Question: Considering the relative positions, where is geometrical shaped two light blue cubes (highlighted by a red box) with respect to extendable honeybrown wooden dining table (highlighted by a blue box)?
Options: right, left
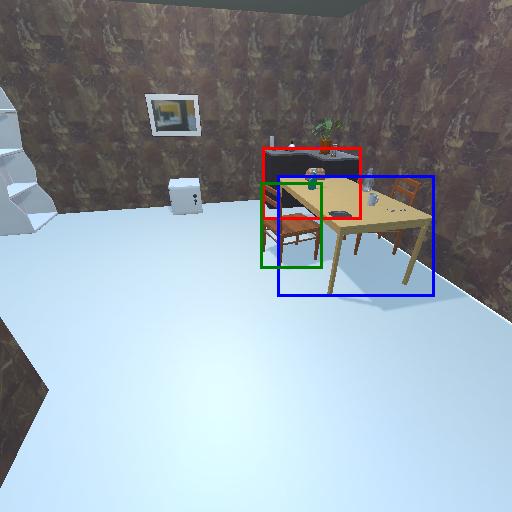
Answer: right